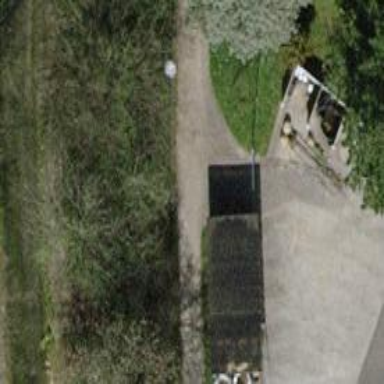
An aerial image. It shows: Gate.